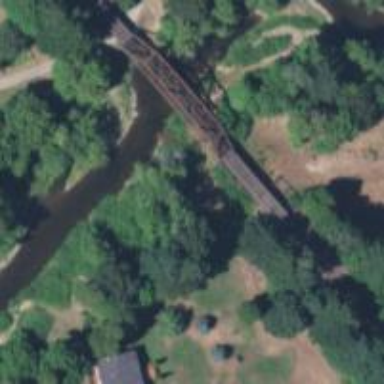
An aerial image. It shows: Bridge over railway line.